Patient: sex M, age 55
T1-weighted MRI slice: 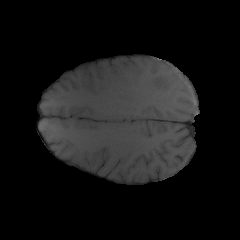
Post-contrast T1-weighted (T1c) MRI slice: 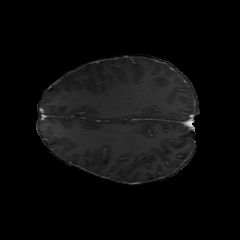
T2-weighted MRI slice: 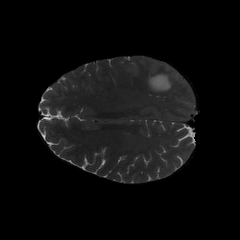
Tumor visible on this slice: yes
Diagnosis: Glioblastoma, IDH-wildtype
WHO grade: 4